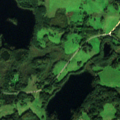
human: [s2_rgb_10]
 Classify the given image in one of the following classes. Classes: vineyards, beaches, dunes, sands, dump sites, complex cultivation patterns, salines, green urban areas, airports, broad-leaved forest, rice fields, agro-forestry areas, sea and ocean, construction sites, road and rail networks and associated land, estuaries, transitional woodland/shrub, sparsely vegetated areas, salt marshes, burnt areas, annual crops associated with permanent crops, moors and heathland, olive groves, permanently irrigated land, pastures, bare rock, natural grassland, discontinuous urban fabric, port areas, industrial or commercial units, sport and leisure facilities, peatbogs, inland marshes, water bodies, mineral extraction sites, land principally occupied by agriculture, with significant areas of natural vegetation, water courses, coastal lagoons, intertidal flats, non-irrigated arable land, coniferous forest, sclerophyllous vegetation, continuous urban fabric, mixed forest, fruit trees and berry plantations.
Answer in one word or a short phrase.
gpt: non-irrigated arable land, pastures, complex cultivation patterns, land principally occupied by agriculture, with significant areas of natural vegetation, broad-leaved forest, water bodies